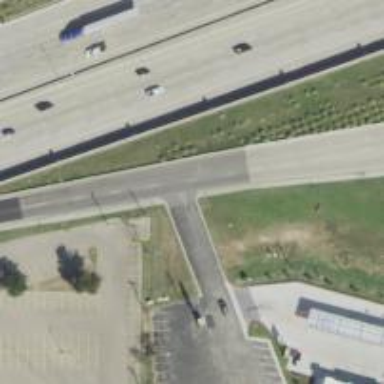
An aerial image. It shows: Secondary road with frontage road.